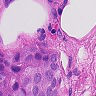
Metastatic tissue present: yes